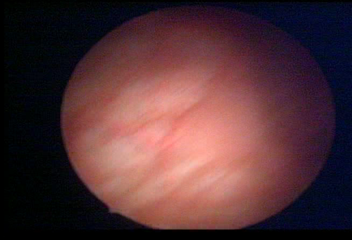
Modality: WLC
Class: Normal mucosa
Bladder cancer association: No